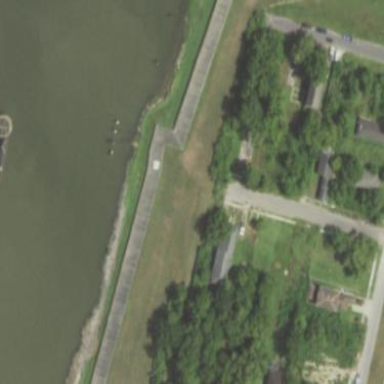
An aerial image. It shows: Flood wall acting as barrier.